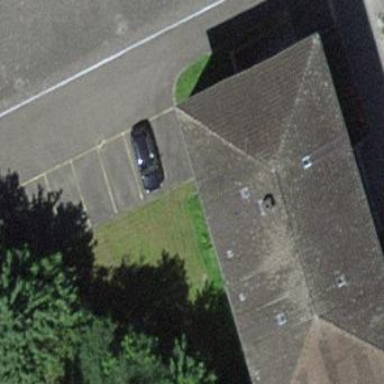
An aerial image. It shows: Building with tile roof.